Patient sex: M
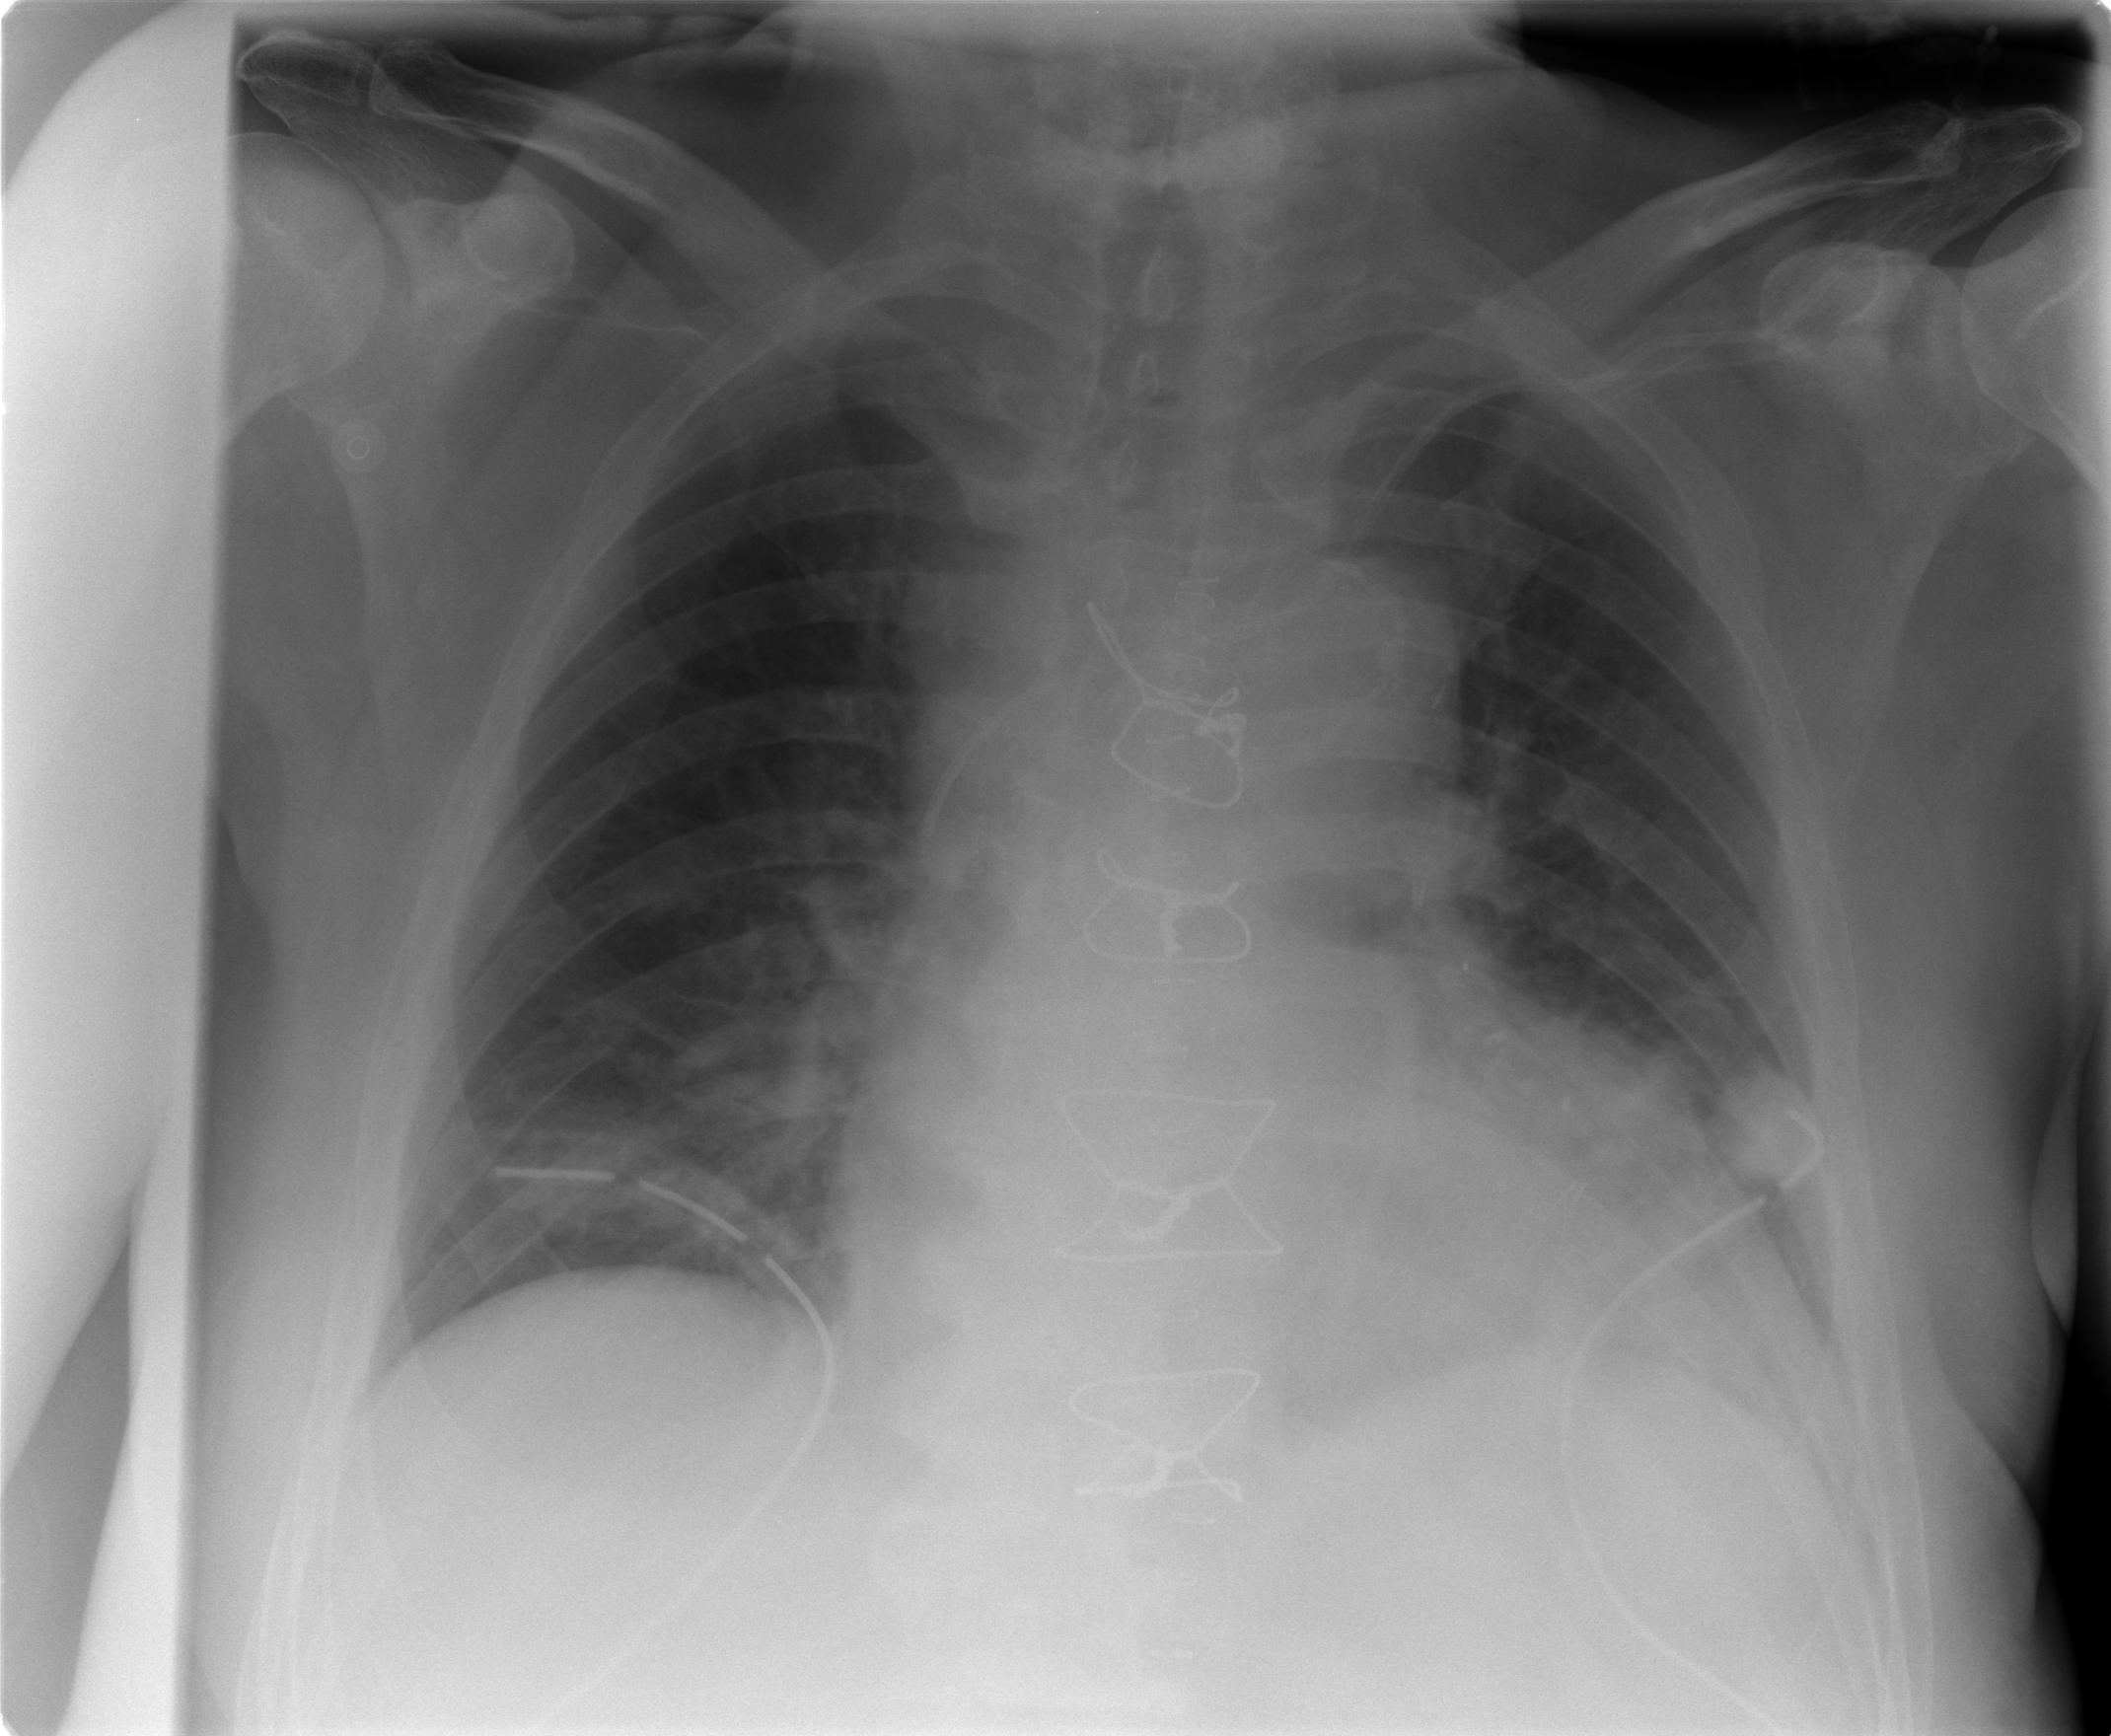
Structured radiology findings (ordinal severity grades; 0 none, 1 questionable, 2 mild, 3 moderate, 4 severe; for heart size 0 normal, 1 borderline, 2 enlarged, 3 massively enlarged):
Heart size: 2
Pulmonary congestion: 2
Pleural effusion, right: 0
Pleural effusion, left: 0
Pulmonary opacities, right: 0
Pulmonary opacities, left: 0
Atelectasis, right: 2
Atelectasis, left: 2